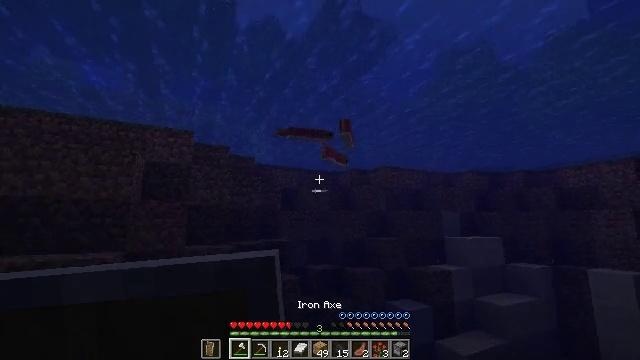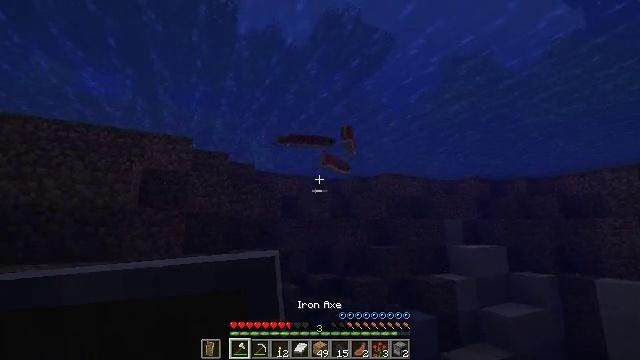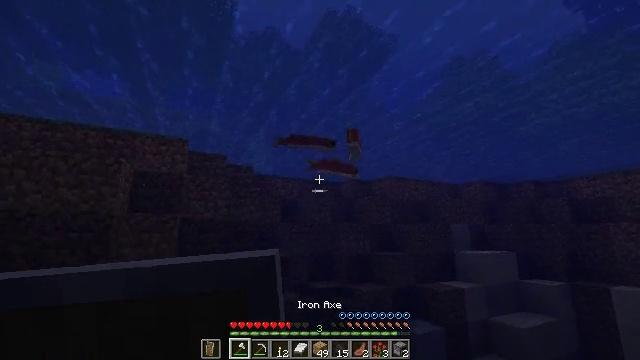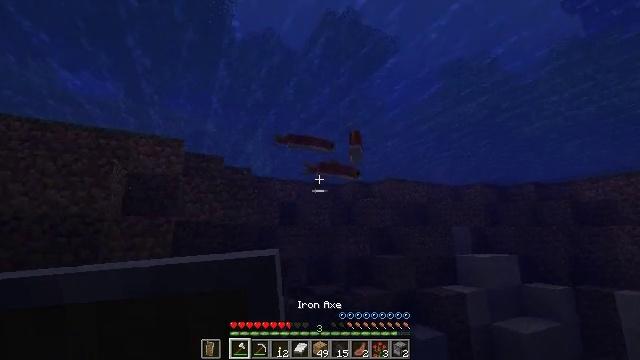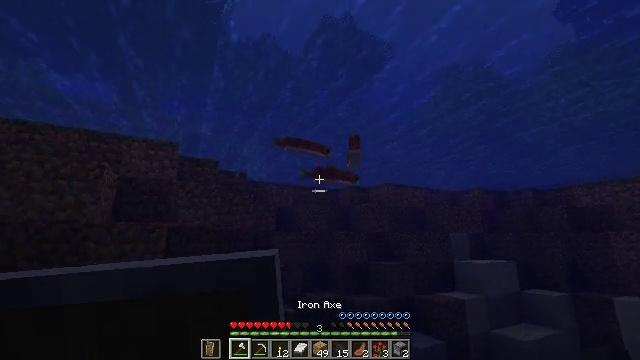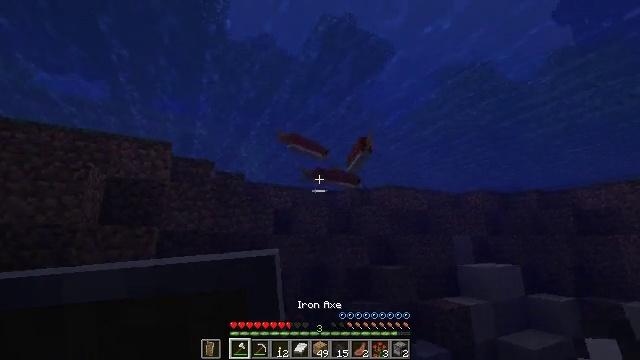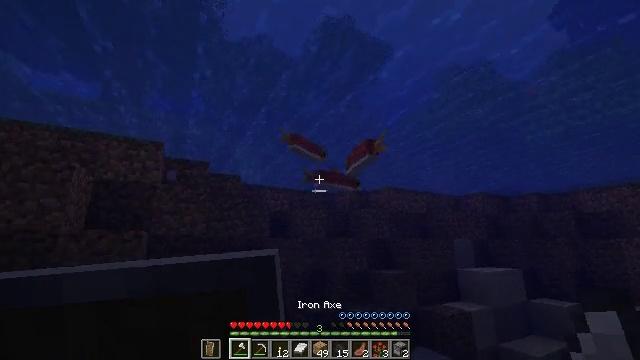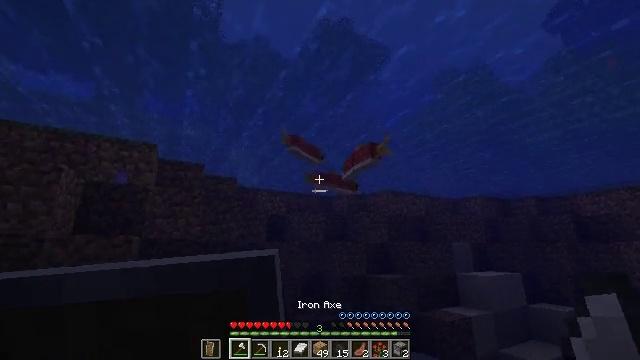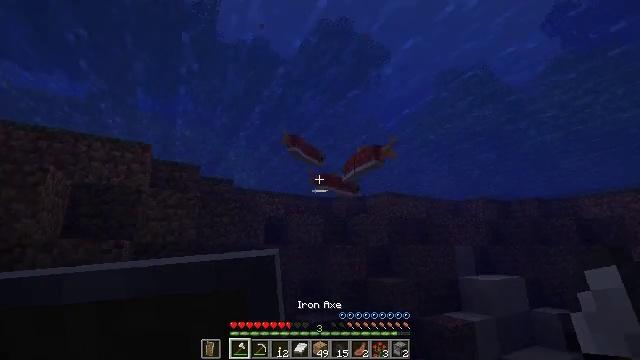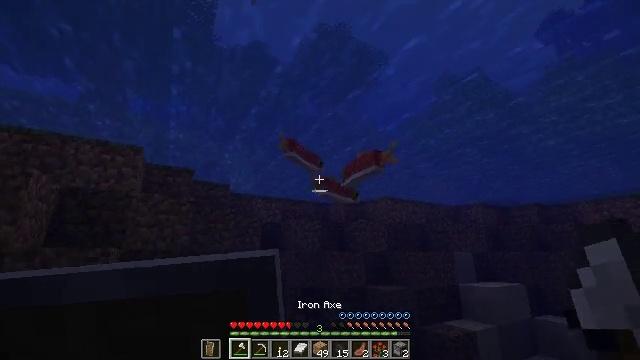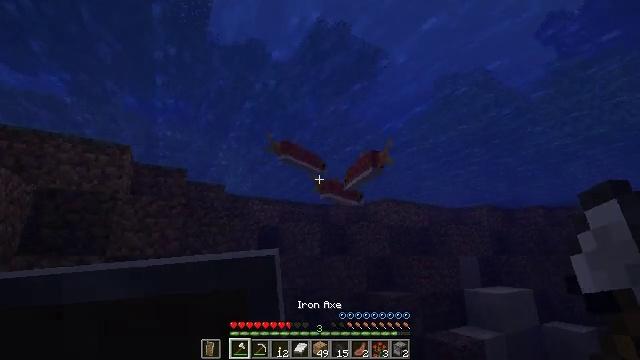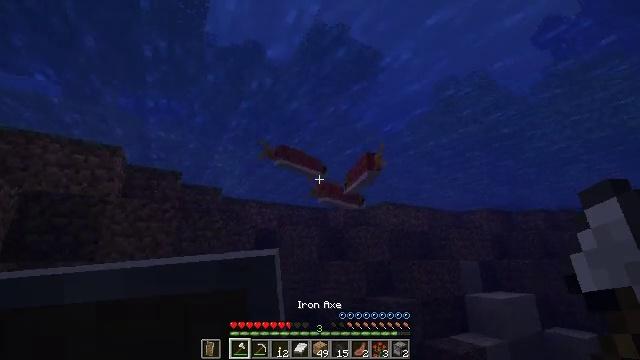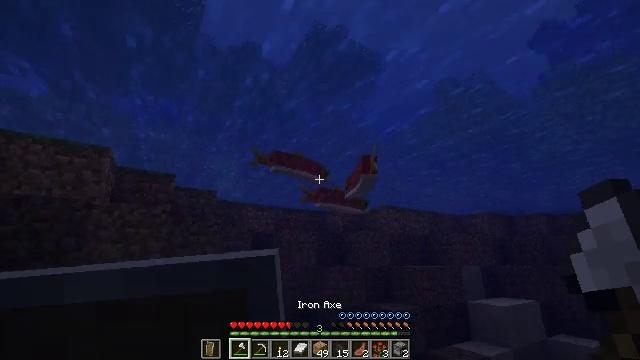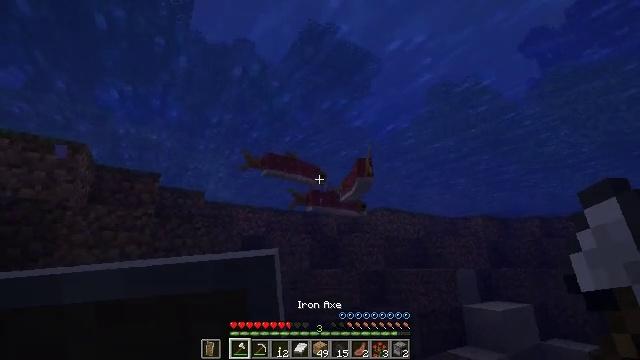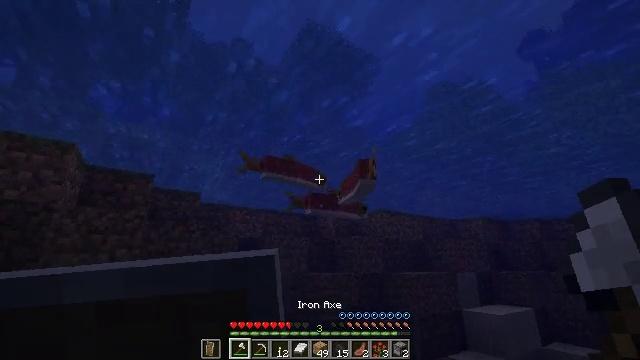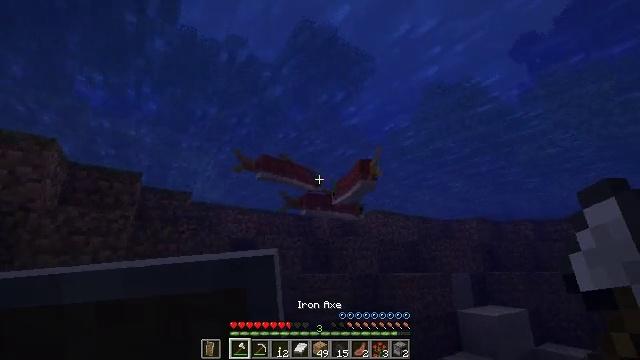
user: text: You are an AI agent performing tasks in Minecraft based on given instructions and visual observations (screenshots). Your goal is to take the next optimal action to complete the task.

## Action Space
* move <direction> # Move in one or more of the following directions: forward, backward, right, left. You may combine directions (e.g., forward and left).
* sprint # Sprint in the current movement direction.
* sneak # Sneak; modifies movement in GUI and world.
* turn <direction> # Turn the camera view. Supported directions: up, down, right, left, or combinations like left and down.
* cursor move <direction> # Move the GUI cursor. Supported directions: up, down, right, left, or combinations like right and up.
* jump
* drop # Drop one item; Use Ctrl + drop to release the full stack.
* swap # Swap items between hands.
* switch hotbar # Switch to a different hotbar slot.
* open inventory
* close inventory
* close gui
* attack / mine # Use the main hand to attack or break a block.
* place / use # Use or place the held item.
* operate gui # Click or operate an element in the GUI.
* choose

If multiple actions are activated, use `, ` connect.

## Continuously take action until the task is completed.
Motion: motion action
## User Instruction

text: Hunt a salmon.
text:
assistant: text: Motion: move forward, turn up
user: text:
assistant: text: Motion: move forward
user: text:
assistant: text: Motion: move forward
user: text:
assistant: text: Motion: move forward, turn up
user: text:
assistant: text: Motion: move forward
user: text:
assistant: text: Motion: move forward
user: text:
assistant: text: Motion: move forward
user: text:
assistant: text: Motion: move forward
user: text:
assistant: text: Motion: move forward, turn up
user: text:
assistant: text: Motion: move forward
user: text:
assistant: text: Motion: move forward
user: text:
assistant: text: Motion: move forward
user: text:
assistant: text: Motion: move forward, turn right
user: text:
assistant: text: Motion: move forward
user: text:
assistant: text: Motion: move forward, turn right
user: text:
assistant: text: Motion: move forward, turn right and down
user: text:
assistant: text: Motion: move forward, turn right
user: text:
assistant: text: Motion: move forward, turn right and down
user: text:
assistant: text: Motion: move forward, turn right and down
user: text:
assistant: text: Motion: move forward, turn right and down, attack / mine
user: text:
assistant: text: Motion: move forward, turn right, attack / mine
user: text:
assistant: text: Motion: move forward, attack / mine
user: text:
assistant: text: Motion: move forward
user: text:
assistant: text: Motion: move forward
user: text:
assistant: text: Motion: move forward
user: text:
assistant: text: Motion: move forward
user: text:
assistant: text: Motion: move forward
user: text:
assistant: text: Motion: move forward
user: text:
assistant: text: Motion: move forward, turn up
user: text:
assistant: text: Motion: move forward